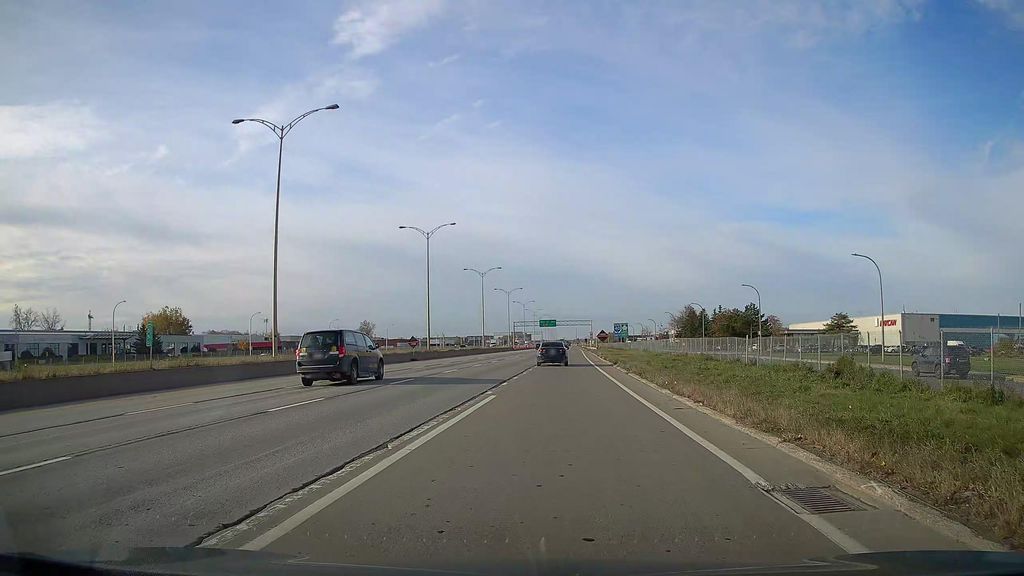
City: montreal